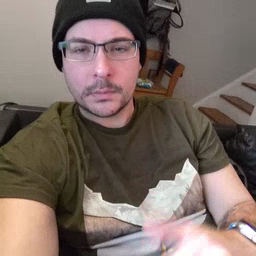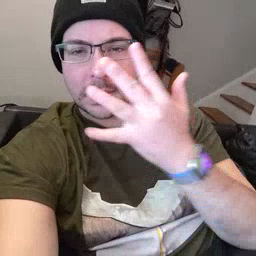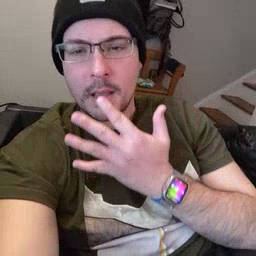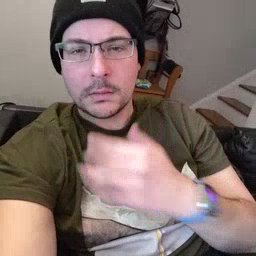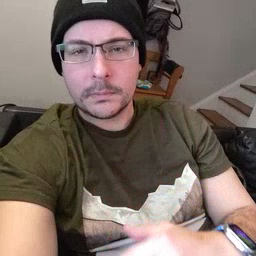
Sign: sad